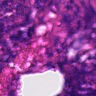
Metastatic tissue present: no